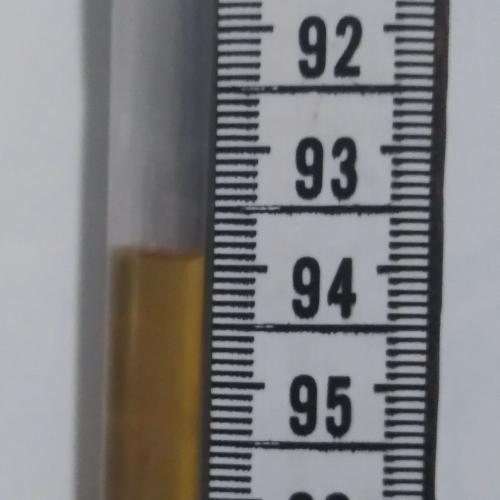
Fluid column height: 93.9 cm